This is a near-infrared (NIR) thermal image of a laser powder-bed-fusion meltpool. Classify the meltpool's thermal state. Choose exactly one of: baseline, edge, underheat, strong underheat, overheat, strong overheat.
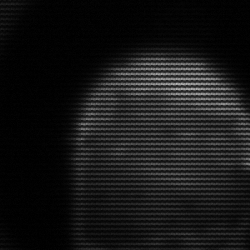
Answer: edge